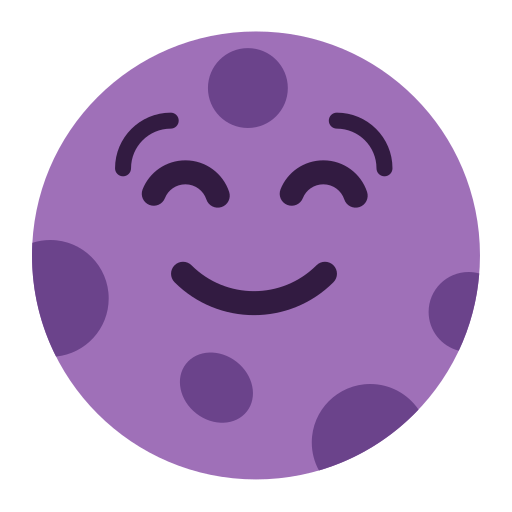
new moon face flat